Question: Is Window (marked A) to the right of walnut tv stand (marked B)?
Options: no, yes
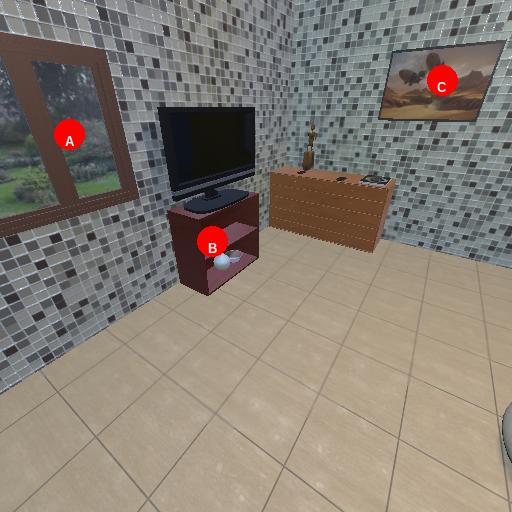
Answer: no